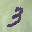
Label: 3